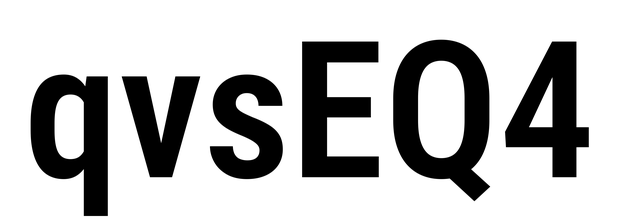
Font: Roboto_Condensed_SemiBold